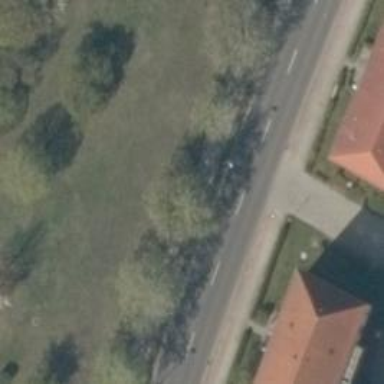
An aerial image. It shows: Secondary road with asphalt surface. There is sidewalk on the left and cycle track on the left side.